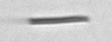
Label: fiber